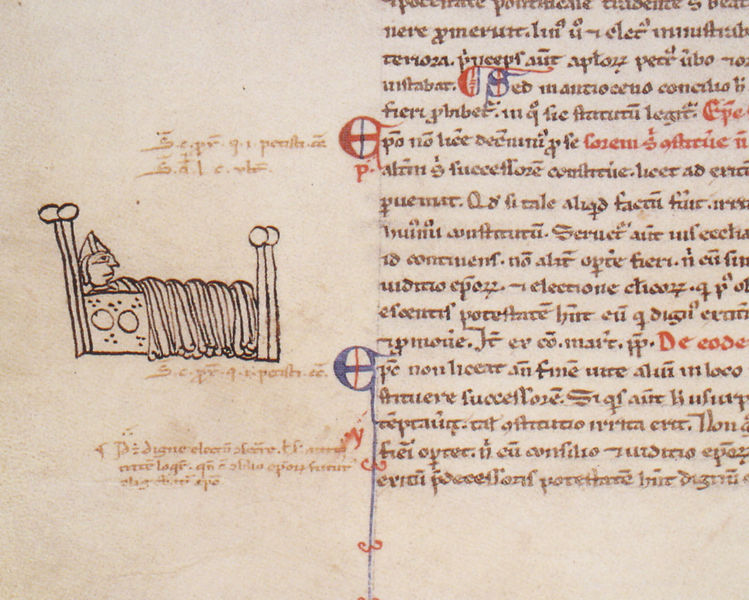
Titel: Decretum Gratiani
Standort: Herkunftsort: Durham, Kathedrale (EU - GB)
Institution: Cambridge, Sidney Sussex College
Schlagwörter: blau, ausschnitt, skizze, zeichnung, rot, mütze, tod, bild, decke, england, gotik, schrift, grafik, rand, könig, bett, buch, seite, buchstabe, buchstaben, kranker, mittelalter, romanik, handschrift, latein, buchmalerei, inkunabel, minuskel, bayeux